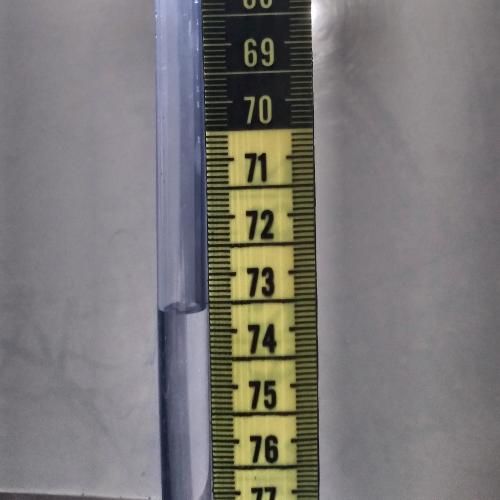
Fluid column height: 73.7 cm